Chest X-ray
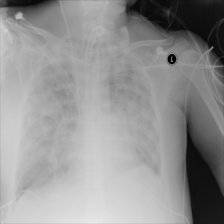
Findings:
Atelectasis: negative
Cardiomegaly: negative
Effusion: negative
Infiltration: positive
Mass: negative
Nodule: negative
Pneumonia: negative
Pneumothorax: negative
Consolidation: negative
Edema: negative
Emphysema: negative
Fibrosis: negative
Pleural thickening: negative
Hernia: negative